Нелинейный элемент $Z$ имеет вольтамперную характеристику $$ I_{Z}=\alpha U_{Z}^{2}, $$ где $\alpha=0.07~А/ В^{2}$.
Получите формулу зависимости силы тока $I$ от напряжения в цепи, составленной из бесконечного числа нелинейных элементов $Z$ (см. рисунок).
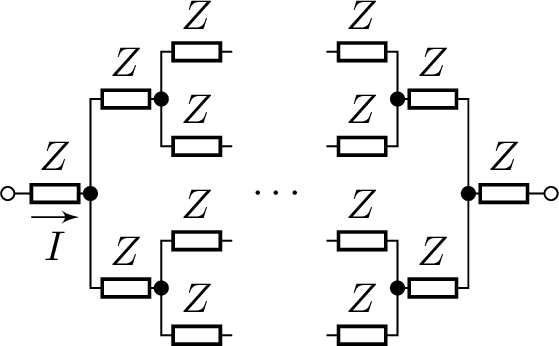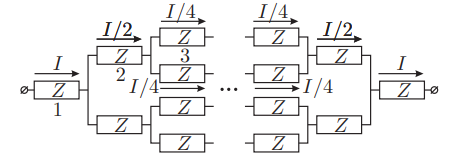
Решение: Так как все элементы одинаковы, токи в каждом узле будут делиться поровну, как показано на рисунке ниже.  Пусть $I$ — общая сила тока в цепи, тогда напряжение на элементах: $$ U_{1}=\sqrt{\frac{I}{\alpha}} ; \quad U_{2}=\sqrt{\frac{I}{2 \alpha}} ; \quad U_{3}=\sqrt{\frac{I}{4 \alpha}} $$ и так далее. К цепи приложено напряжение $$ \begin{gathered} U=2\left(U_{1}+U_{2}+U_{3}+\ldots\right)=2 \sqrt{\frac{I}{\alpha}}\left(1+\frac{1}{\sqrt{2}}+\left(\frac{1}{\sqrt{2}}\right)^{2}+\ldots\right)= \\ =2 \sqrt{\frac{I}{\alpha}} \frac{\sqrt{2}}{\sqrt{2}-1}. \end{gathered} $$ В последнем преобразовании была использована формула для суммы бесконечно убывающей геометрической прогрессии. Отсюда находим выражение для тока $$ I=\alpha U^{2} \frac{(\sqrt{2}-1)^{2}}{8}=\gamma U^{2}, \\ \gamma=\alpha \frac{(\sqrt{2}-1)^{2}}{8}=1.5~мА/В^{2}. $$
Ответ: $$ I=\alpha U^{2} \frac{(\sqrt{2}-1)^{2}}{8}. $$
Темы:
T, Электричество, Нелинейный элемент, Бесконечная цепочка, Всероссийские, Электрические цепи